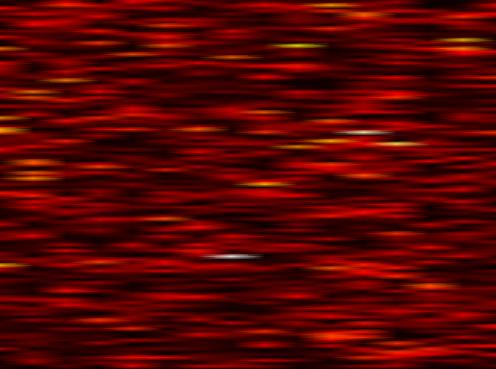
Label: FOFDM